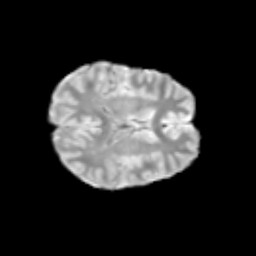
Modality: T2w
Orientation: axial
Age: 12
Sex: female
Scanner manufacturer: siemens
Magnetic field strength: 3 T
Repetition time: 3.8 s
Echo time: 0.07 s